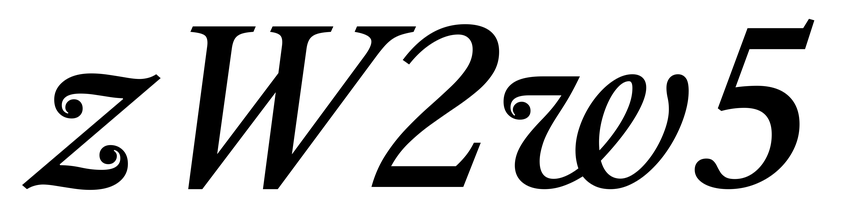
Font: LibreCaslonText-Italic_Medium_Italic